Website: walmart
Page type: cart
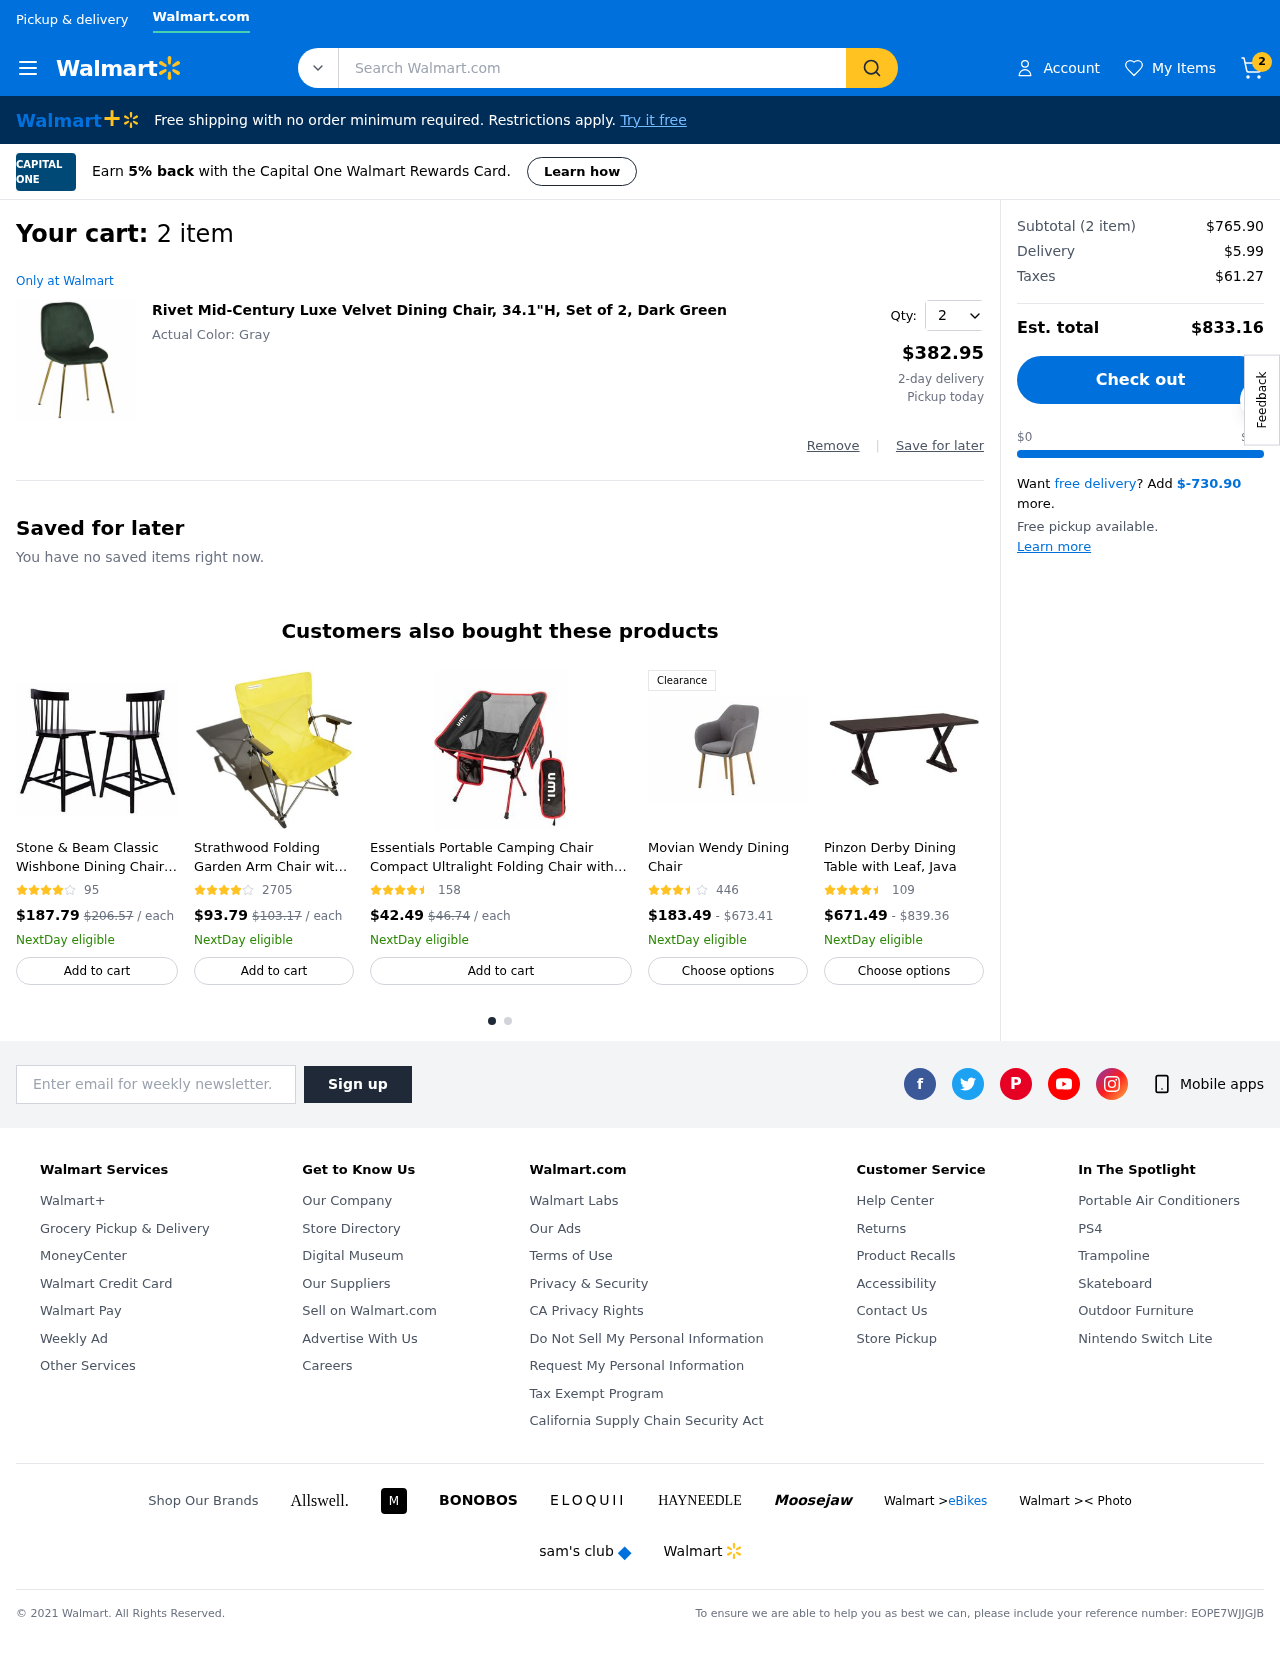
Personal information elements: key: PII_EMAIL
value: nathan_shepherd@gmail.com
Product elements: key: PRODUCT1_NAME
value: Rivet Mid-Century Luxe Velvet Dining Chair, 34.1"H, Set of 2, Dark Green
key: PRODUCT1_PRICE
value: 382.95
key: PRODUCT1_QUANTITY
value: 2
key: PRODUCT2_NAME
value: Stone & Beam Classic Wishbone Dining Chair, 37.5" H, Natural
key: PRODUCT2_NUM_RATINGS
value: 95
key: PRODUCT2_PRICE
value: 187.79
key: PRODUCT3_NAME
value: Strathwood Folding Garden Arm Chair with Carry Bag, Yellow
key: PRODUCT3_NUM_RATINGS
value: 2705
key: PRODUCT3_PRICE
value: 93.79
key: PRODUCT4_NAME
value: Essentials Portable Camping Chair Compact Ultralight Folding Chair with Carry Bag for Hiking, Beach,
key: PRODUCT4_NUM_RATINGS
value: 158
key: PRODUCT4_PRICE
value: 42.49
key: PRODUCT5_NAME
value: Movian Wendy Dining Chair
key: PRODUCT5_NUM_RATINGS
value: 446
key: PRODUCT5_PRICE
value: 183.49
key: PRODUCT6_NAME
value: Pinzon Derby Dining Table with Leaf, Java
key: PRODUCT6_NUM_RATINGS
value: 109
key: PRODUCT6_PRICE
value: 671.49
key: PRODUCT2_ORIGINAL_PRICE
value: $206.57
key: PRODUCT3_ORIGINAL_PRICE
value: $103.17
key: PRODUCT4_ORIGINAL_PRICE
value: $46.74
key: PRODUCT5_PRICE_MAX
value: $673.41
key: PRODUCT6_PRICE_MAX
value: $839.36
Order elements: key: ORDER_NUM_ITEMS
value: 2
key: ORDER_NUM_ITEMS
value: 2 item
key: ORDER_SUBTOTAL
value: $765.90
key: ORDER_SHIPPING_COST
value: $5.99
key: ORDER_TAX
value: $61.27
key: ORDER_TOTAL
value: $833.16
Search elements: key: HEADER_SEARCH
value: Search Walmart.com